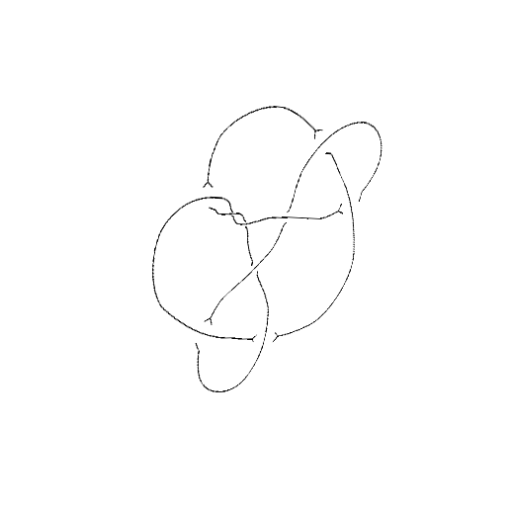
Crossing number: 9